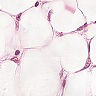
Metastatic tissue present: yes